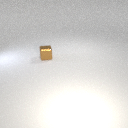
small brown metal cube